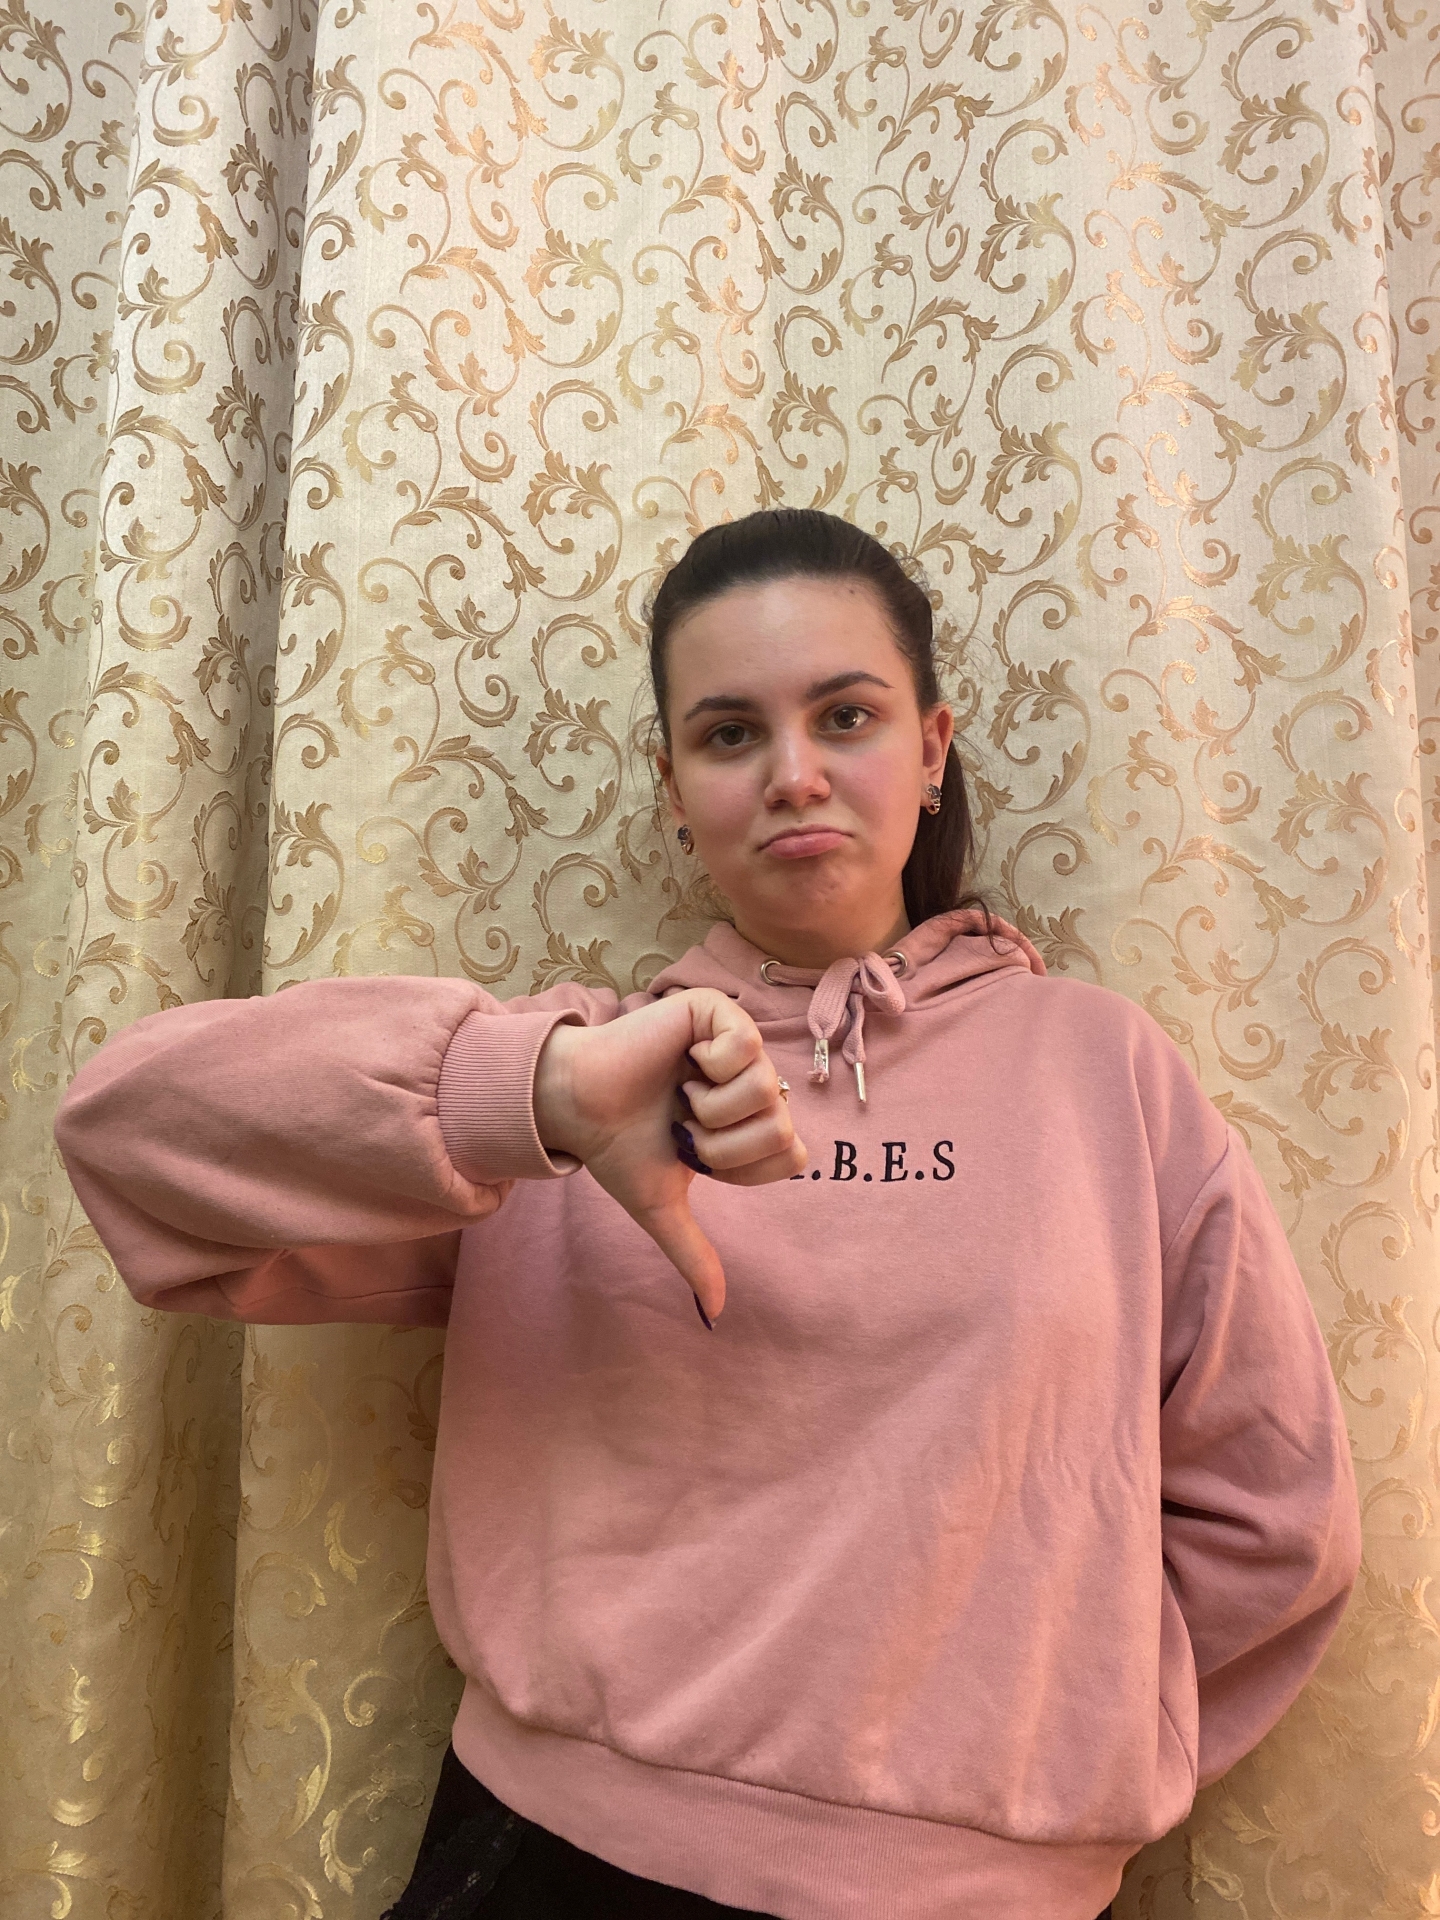
Label: clear